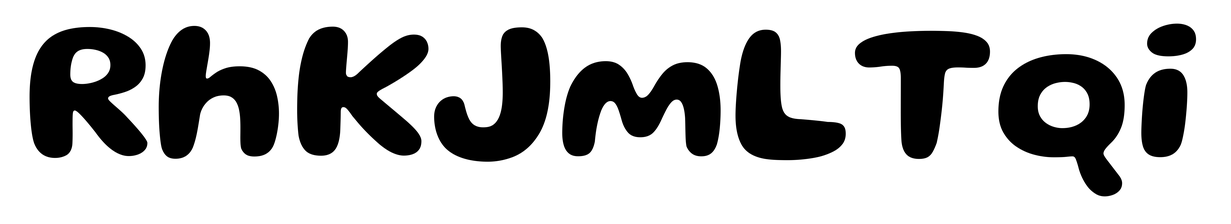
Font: Gluten_SemiBold